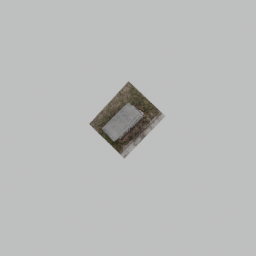
Label: electronics